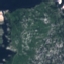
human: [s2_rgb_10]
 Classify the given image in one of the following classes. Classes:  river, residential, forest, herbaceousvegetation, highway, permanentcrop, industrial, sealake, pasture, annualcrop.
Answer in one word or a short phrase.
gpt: HerbaceousVegetation